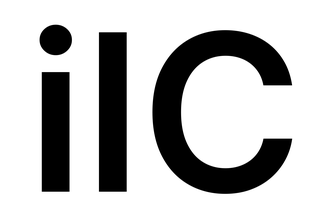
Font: Inter_SemiBold